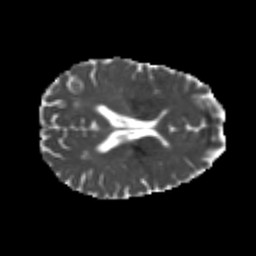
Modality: MD
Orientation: axial
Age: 23
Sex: female
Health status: healthy
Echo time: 0.074 s